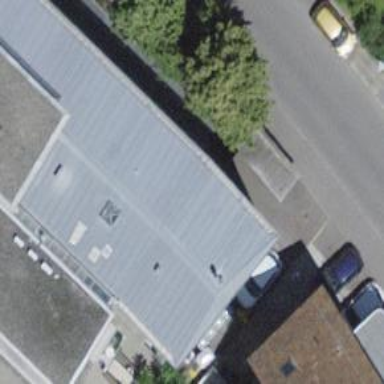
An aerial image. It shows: Car repair shop.